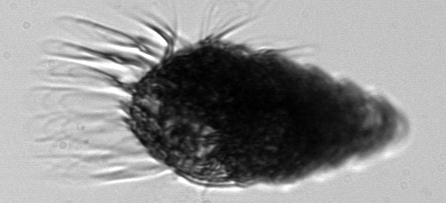
Label: Laboea_strobila